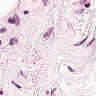
Metastatic tissue present: yes